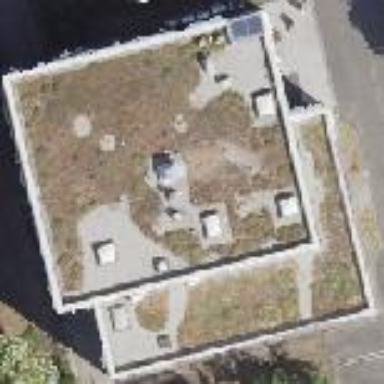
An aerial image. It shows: Building with flat grass-covered roof.